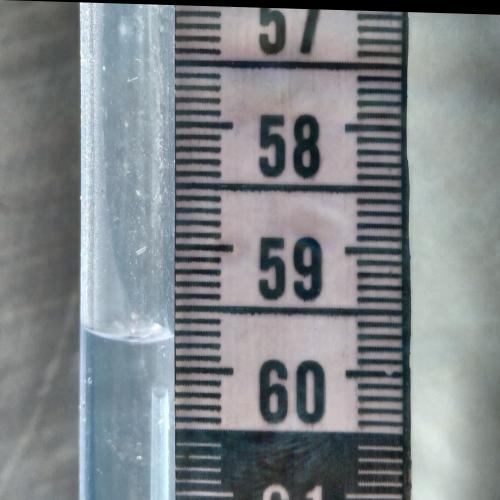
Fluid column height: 59.7 cm